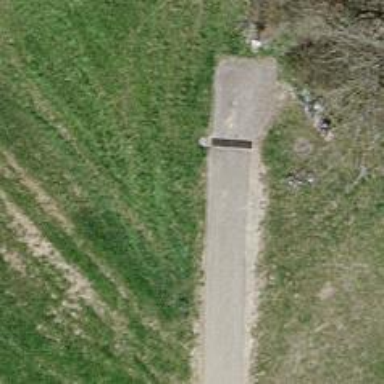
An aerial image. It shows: Cattle grid barrier.